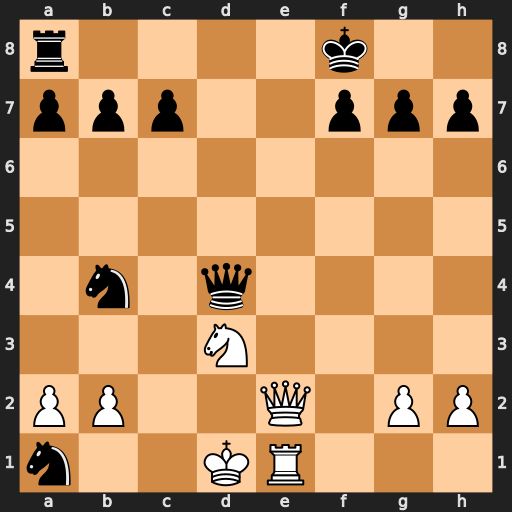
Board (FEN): r4k2/ppp2ppp/8/8/1n1q4/3N4/PP2Q1PP/n2KR3
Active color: w
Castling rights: -
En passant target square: -
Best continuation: Qe7+ Kg8 Qe8+ Rxe8 Rxe8#